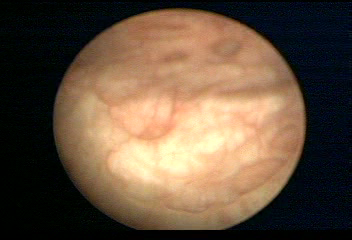
Modality: WLC
Class: Normal mucosa
Bladder cancer association: No